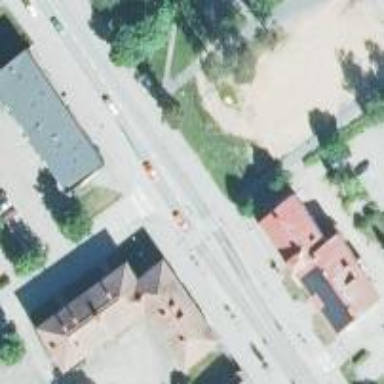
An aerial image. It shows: Uncontrolled road crossing.